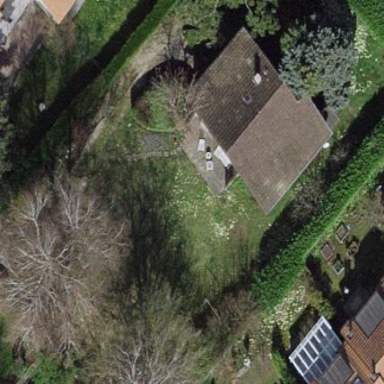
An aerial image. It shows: Garden surrounded by fence.